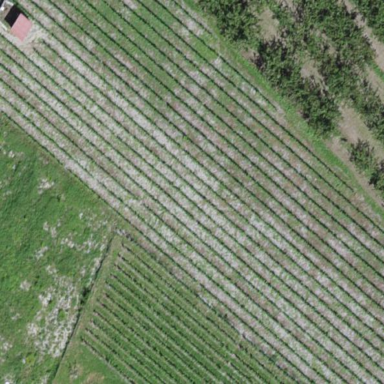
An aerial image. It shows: Vineyard with grape crops.